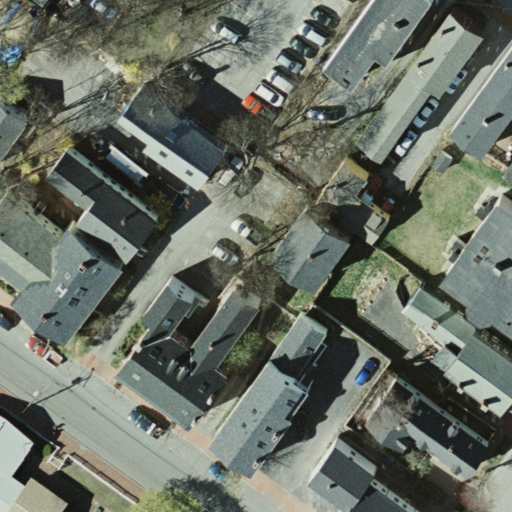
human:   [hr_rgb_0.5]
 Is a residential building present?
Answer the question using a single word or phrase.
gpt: yes

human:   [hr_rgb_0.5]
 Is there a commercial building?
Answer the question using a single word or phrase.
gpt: no

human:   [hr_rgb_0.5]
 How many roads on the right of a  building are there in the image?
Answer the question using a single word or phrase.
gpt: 3

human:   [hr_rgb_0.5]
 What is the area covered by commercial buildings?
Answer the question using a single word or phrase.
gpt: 0m2

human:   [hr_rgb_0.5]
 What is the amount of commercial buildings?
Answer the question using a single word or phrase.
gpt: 0

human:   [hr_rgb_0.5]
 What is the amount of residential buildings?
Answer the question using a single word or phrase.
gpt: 11

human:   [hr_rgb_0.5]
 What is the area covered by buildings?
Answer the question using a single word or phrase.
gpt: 1782m2

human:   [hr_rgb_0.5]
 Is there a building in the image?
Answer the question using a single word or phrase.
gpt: yes

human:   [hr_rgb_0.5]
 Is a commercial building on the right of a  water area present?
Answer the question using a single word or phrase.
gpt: no

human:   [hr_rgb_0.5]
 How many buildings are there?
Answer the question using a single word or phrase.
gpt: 11

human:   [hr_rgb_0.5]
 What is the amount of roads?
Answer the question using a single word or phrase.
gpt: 3

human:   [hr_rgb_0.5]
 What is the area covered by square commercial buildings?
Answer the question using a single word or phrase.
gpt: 0m2

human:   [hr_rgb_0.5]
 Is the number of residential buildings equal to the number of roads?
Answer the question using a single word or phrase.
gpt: no

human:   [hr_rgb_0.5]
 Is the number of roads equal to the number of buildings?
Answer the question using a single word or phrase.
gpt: no

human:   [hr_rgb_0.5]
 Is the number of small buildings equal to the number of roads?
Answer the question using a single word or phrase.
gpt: no

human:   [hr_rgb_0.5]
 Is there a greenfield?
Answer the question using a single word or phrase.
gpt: no

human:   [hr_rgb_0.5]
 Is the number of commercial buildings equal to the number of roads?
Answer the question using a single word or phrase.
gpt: no

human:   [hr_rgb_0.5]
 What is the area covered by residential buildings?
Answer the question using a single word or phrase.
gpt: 1782m2

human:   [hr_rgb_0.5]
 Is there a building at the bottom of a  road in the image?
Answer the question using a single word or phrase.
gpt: yes

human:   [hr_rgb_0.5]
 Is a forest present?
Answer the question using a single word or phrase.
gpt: no

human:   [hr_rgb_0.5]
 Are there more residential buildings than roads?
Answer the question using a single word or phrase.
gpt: yes

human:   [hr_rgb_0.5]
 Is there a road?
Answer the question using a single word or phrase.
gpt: yes

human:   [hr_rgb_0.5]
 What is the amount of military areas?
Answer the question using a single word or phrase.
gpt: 0

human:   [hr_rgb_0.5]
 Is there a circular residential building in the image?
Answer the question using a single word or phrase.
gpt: no

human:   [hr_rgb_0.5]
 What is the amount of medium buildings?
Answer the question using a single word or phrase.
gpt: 4

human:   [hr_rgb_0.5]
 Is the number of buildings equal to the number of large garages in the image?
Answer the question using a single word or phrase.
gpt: no

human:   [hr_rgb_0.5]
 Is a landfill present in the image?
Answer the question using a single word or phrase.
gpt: no

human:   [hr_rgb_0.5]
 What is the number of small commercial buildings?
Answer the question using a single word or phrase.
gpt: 0

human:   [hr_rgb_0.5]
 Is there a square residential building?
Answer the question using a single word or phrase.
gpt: no

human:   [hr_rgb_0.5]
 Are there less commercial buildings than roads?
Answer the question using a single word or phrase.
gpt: yes

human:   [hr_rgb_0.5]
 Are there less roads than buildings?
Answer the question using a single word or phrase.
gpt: yes

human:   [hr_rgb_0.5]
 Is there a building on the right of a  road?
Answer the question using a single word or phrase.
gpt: yes

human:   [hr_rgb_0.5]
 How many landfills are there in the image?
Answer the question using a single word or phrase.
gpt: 0

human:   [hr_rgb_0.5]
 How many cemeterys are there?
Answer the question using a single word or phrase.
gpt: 0

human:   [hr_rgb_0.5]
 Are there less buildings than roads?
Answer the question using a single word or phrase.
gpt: no

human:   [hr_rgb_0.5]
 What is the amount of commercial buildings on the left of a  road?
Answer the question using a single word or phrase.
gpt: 0

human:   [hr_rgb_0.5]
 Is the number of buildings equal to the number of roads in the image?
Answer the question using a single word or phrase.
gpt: no

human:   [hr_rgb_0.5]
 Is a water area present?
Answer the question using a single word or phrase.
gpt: no

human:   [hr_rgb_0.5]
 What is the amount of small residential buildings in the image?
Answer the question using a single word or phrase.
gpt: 7

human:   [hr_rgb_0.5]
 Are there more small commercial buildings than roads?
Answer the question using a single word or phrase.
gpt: no

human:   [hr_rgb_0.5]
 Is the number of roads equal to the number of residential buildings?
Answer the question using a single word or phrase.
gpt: no

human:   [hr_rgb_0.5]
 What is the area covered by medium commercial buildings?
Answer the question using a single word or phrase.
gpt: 0m2

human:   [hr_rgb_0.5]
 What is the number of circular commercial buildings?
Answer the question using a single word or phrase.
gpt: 0

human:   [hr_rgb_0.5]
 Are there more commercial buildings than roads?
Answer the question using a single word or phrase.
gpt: no

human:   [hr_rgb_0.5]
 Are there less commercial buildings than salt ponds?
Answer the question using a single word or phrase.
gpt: no

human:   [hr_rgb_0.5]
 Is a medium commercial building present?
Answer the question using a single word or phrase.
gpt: no

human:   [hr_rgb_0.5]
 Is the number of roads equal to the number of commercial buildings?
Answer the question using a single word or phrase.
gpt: no

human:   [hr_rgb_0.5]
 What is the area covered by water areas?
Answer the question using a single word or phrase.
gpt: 0m2

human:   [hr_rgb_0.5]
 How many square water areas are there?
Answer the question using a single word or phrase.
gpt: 0

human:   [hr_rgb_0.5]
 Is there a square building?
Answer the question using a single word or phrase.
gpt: no

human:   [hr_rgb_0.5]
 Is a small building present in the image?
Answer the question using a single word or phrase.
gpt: yes

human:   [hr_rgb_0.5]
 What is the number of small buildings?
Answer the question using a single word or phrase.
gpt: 7

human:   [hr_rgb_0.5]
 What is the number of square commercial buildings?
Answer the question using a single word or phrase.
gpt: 0

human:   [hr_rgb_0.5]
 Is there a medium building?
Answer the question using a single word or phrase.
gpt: yes

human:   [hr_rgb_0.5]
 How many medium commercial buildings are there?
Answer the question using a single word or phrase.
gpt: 0

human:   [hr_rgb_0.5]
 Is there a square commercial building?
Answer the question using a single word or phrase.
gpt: no

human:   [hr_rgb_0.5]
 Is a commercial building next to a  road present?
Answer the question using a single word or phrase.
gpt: no

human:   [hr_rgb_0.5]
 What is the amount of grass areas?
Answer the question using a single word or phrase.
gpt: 0

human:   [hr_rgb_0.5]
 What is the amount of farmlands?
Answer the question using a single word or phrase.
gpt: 0

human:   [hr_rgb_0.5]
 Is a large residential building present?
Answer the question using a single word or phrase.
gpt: no

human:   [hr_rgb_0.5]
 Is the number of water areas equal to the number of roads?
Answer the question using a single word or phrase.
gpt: no

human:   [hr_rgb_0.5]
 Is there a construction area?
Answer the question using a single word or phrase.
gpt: no

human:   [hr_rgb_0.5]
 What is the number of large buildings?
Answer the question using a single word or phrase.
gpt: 0

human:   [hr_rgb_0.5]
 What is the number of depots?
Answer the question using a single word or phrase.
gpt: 0